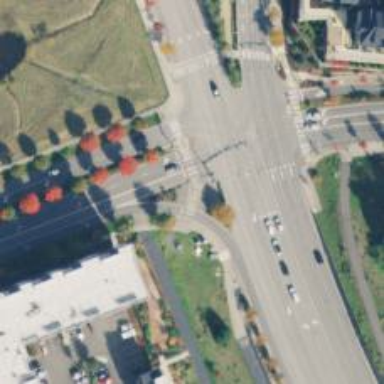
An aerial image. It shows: Footway located on traffic island.